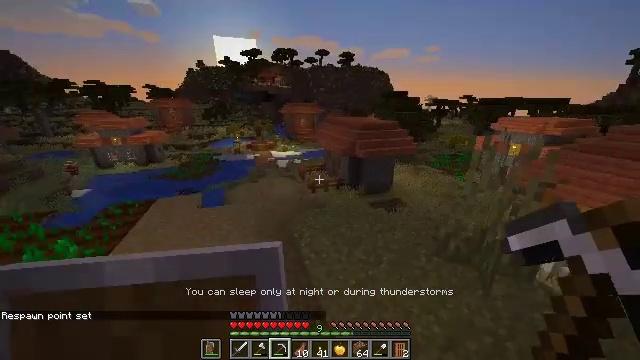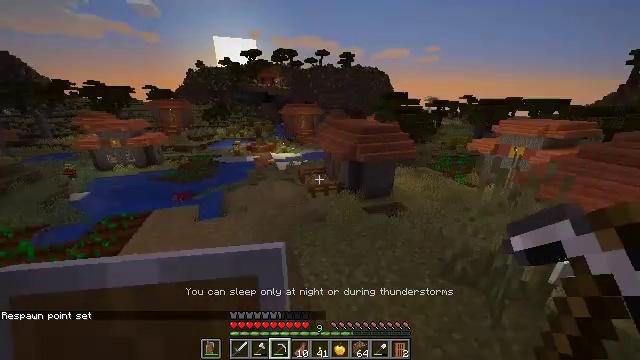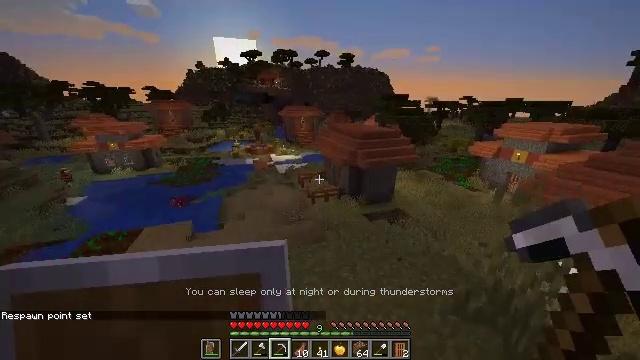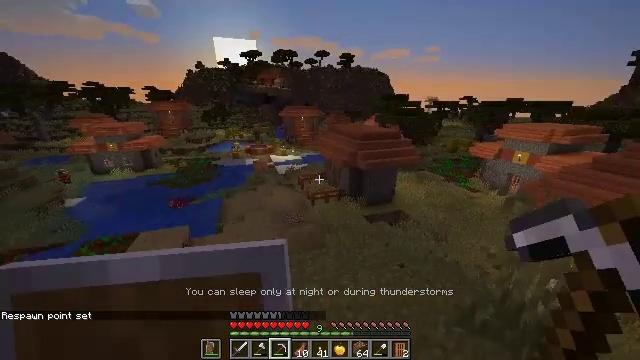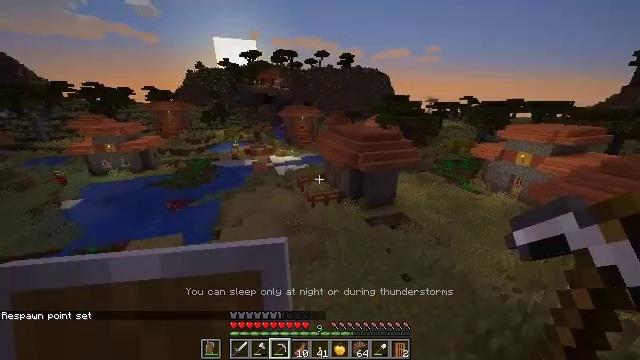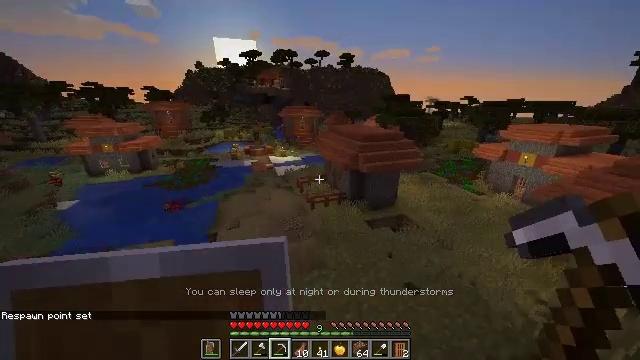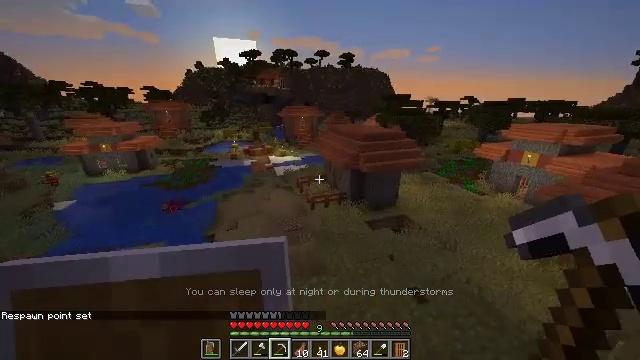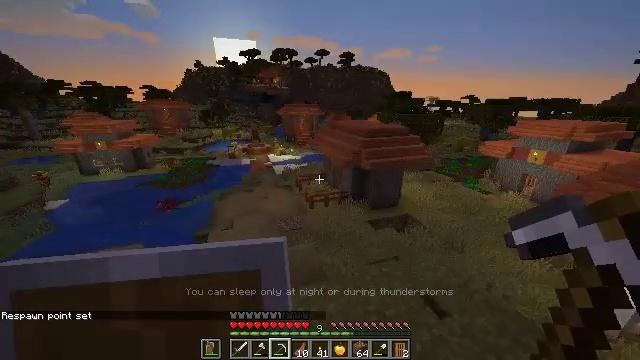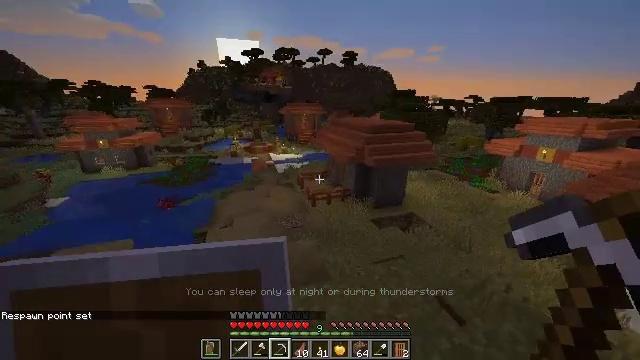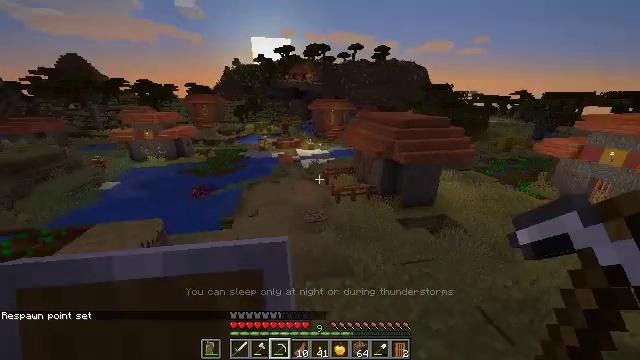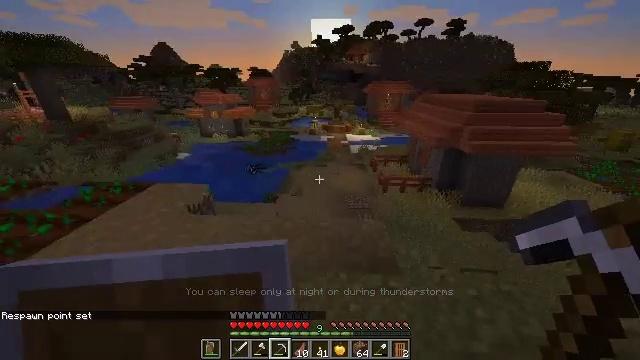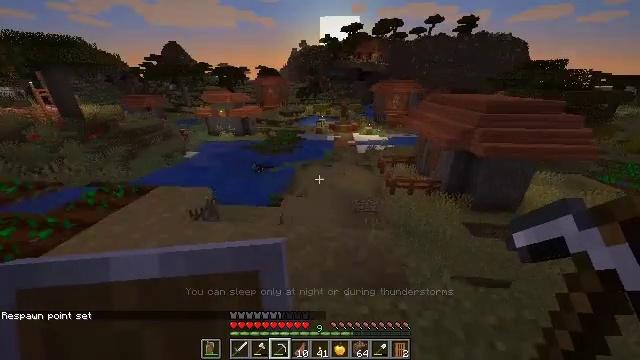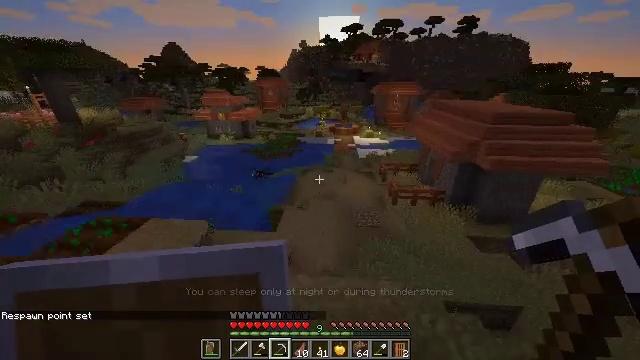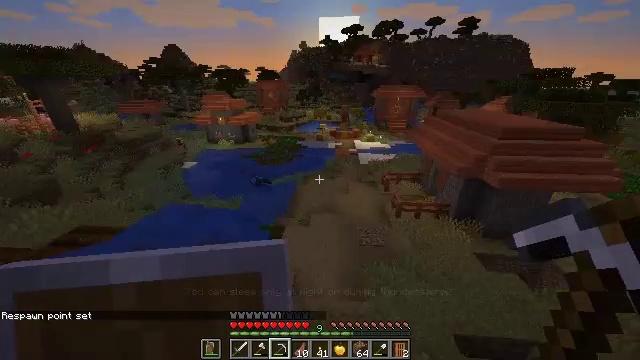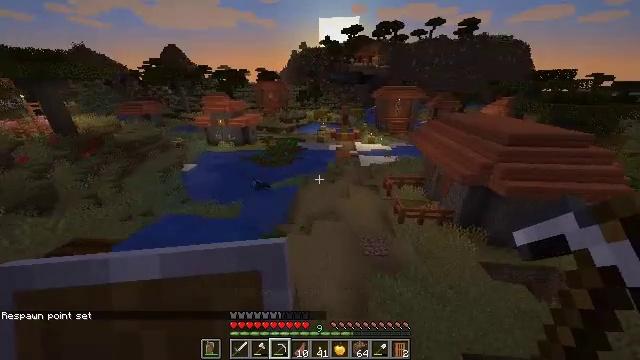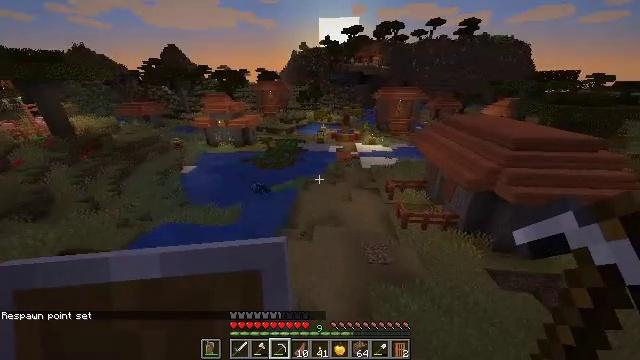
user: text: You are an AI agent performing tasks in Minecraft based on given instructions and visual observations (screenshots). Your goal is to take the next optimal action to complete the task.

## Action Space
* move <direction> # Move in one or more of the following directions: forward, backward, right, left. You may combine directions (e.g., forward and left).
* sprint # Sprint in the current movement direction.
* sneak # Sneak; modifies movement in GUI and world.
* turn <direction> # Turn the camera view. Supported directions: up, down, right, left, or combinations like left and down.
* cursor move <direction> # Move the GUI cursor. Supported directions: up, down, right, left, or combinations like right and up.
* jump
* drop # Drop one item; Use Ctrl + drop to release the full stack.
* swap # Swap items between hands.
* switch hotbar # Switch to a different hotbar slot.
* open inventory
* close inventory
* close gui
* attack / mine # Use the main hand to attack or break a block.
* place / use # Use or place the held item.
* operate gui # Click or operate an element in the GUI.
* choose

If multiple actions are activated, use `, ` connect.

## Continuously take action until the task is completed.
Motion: motion action
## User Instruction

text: Destroy the orange bed to move it.
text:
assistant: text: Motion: move forward, jump
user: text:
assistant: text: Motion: move forward, jump
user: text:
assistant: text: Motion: move forward, jump
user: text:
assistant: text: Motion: move forward, jump
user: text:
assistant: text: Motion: move forward, jump
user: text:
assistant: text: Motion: move forward, jump
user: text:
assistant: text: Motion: move forward, jump
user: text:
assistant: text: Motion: move forward and move left, jump
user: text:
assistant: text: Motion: move forward and move left, turn left, jump
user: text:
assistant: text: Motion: move forward and move left, turn left and down, jump
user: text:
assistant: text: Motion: move forward and move left, turn left, jump
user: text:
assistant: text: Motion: move forward and move left
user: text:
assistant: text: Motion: move forward and move left
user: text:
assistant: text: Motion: move forward and move left
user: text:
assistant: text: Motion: move forward
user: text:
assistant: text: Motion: move forward
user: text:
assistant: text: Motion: move forward
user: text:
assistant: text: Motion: move forward
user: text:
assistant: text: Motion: move forward
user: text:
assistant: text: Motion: move forward
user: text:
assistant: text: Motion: move forward and move right
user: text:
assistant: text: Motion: move forward and move right
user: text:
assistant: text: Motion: move forward and move right
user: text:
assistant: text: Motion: move forward and move right
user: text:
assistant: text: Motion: move forward and move right
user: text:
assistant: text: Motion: move forward and move right
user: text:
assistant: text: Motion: move forward
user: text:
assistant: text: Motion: move forward
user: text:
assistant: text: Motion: move forward
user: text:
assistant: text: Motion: move forward